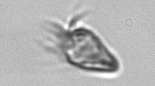
Label: Paratontonia_gracillima